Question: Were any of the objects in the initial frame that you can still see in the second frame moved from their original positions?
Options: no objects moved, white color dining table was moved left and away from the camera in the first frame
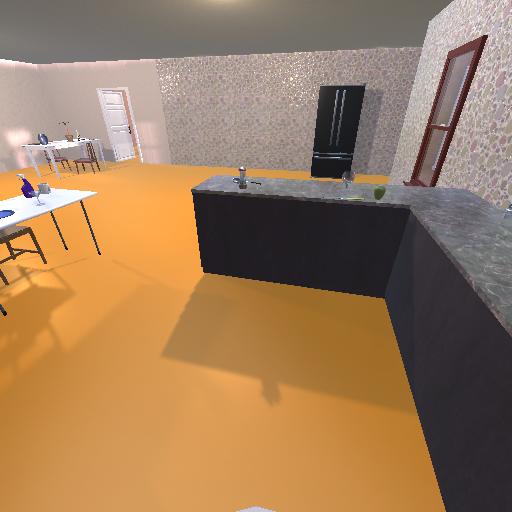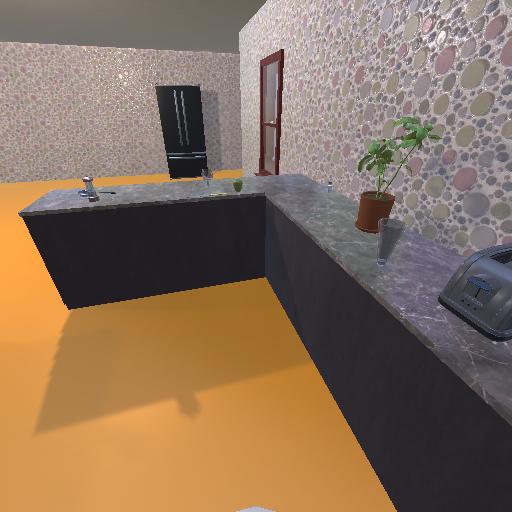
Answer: no objects moved